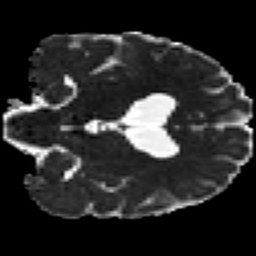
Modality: MD
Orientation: coronal
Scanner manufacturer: siemens
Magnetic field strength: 3 T
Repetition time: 7.8 s
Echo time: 0.09 s